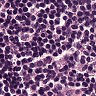
Metastatic tissue present: no